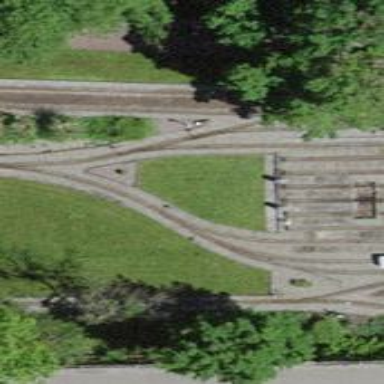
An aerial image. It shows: Miniature railway situated in yard.